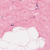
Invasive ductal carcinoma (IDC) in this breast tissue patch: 0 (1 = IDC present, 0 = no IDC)